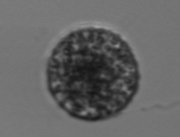
Label: Vicicitus_globosus